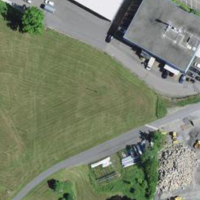
EUNIS habitat code: 54
Species observed at this site:
Melilotus albus